Field crop: maize
Growth stage: 1
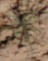
Species: lolium